Current action and preconditions to check: trajectory_clear

Your task: For each precondition in the list above, predict whether it will hold at this action.

Consider the current scene as observed from the mobile robot's camera, and analyze the predicted future states of all dynamic agents (e.g., people, animals, vehicles, or any moving entities) within the NEXT SECOND.

IMPORTANT: Only answer "very likely" if you are absolutely certain—based on strong, clear evidence—that a dynamic agent will violate the precondition in the predicted future state. Do NOT answer "very likely" for unlikely, ambiguous, or low-probability risks.

Ask yourself for each precondition: Is there a high probability, with clear and convincing evidence, that the predicted future states of any dynamic agent will interfere with the predicted future state of the currently executing action within the NEXT SECOND, causing that precondition to fail?

Assess the risk level based on these predictions. Use "likely" or "very likely" if motions create a clear risk of interference.

Use "neutral" or "improbable" if agents are nearby but their predicted paths are clearly diverging or non-conflicting.

Failure Risk Categories: "very improbable", "improbable", "neutral", "likely", "very likely"

Answer Format: Output ONLY the probability_of_failure value from these categories: "very improbable", "improbable", "neutral", "likely", "very likely"

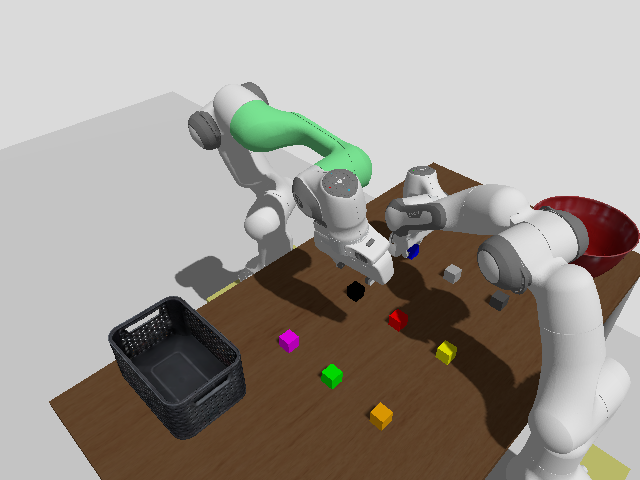

Answer: very improbable